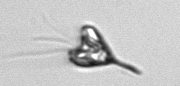
Label: Pyramimonas_longicauda